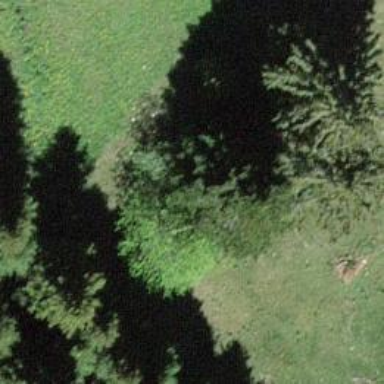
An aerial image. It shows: Needle-leaved tree in nature.